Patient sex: M
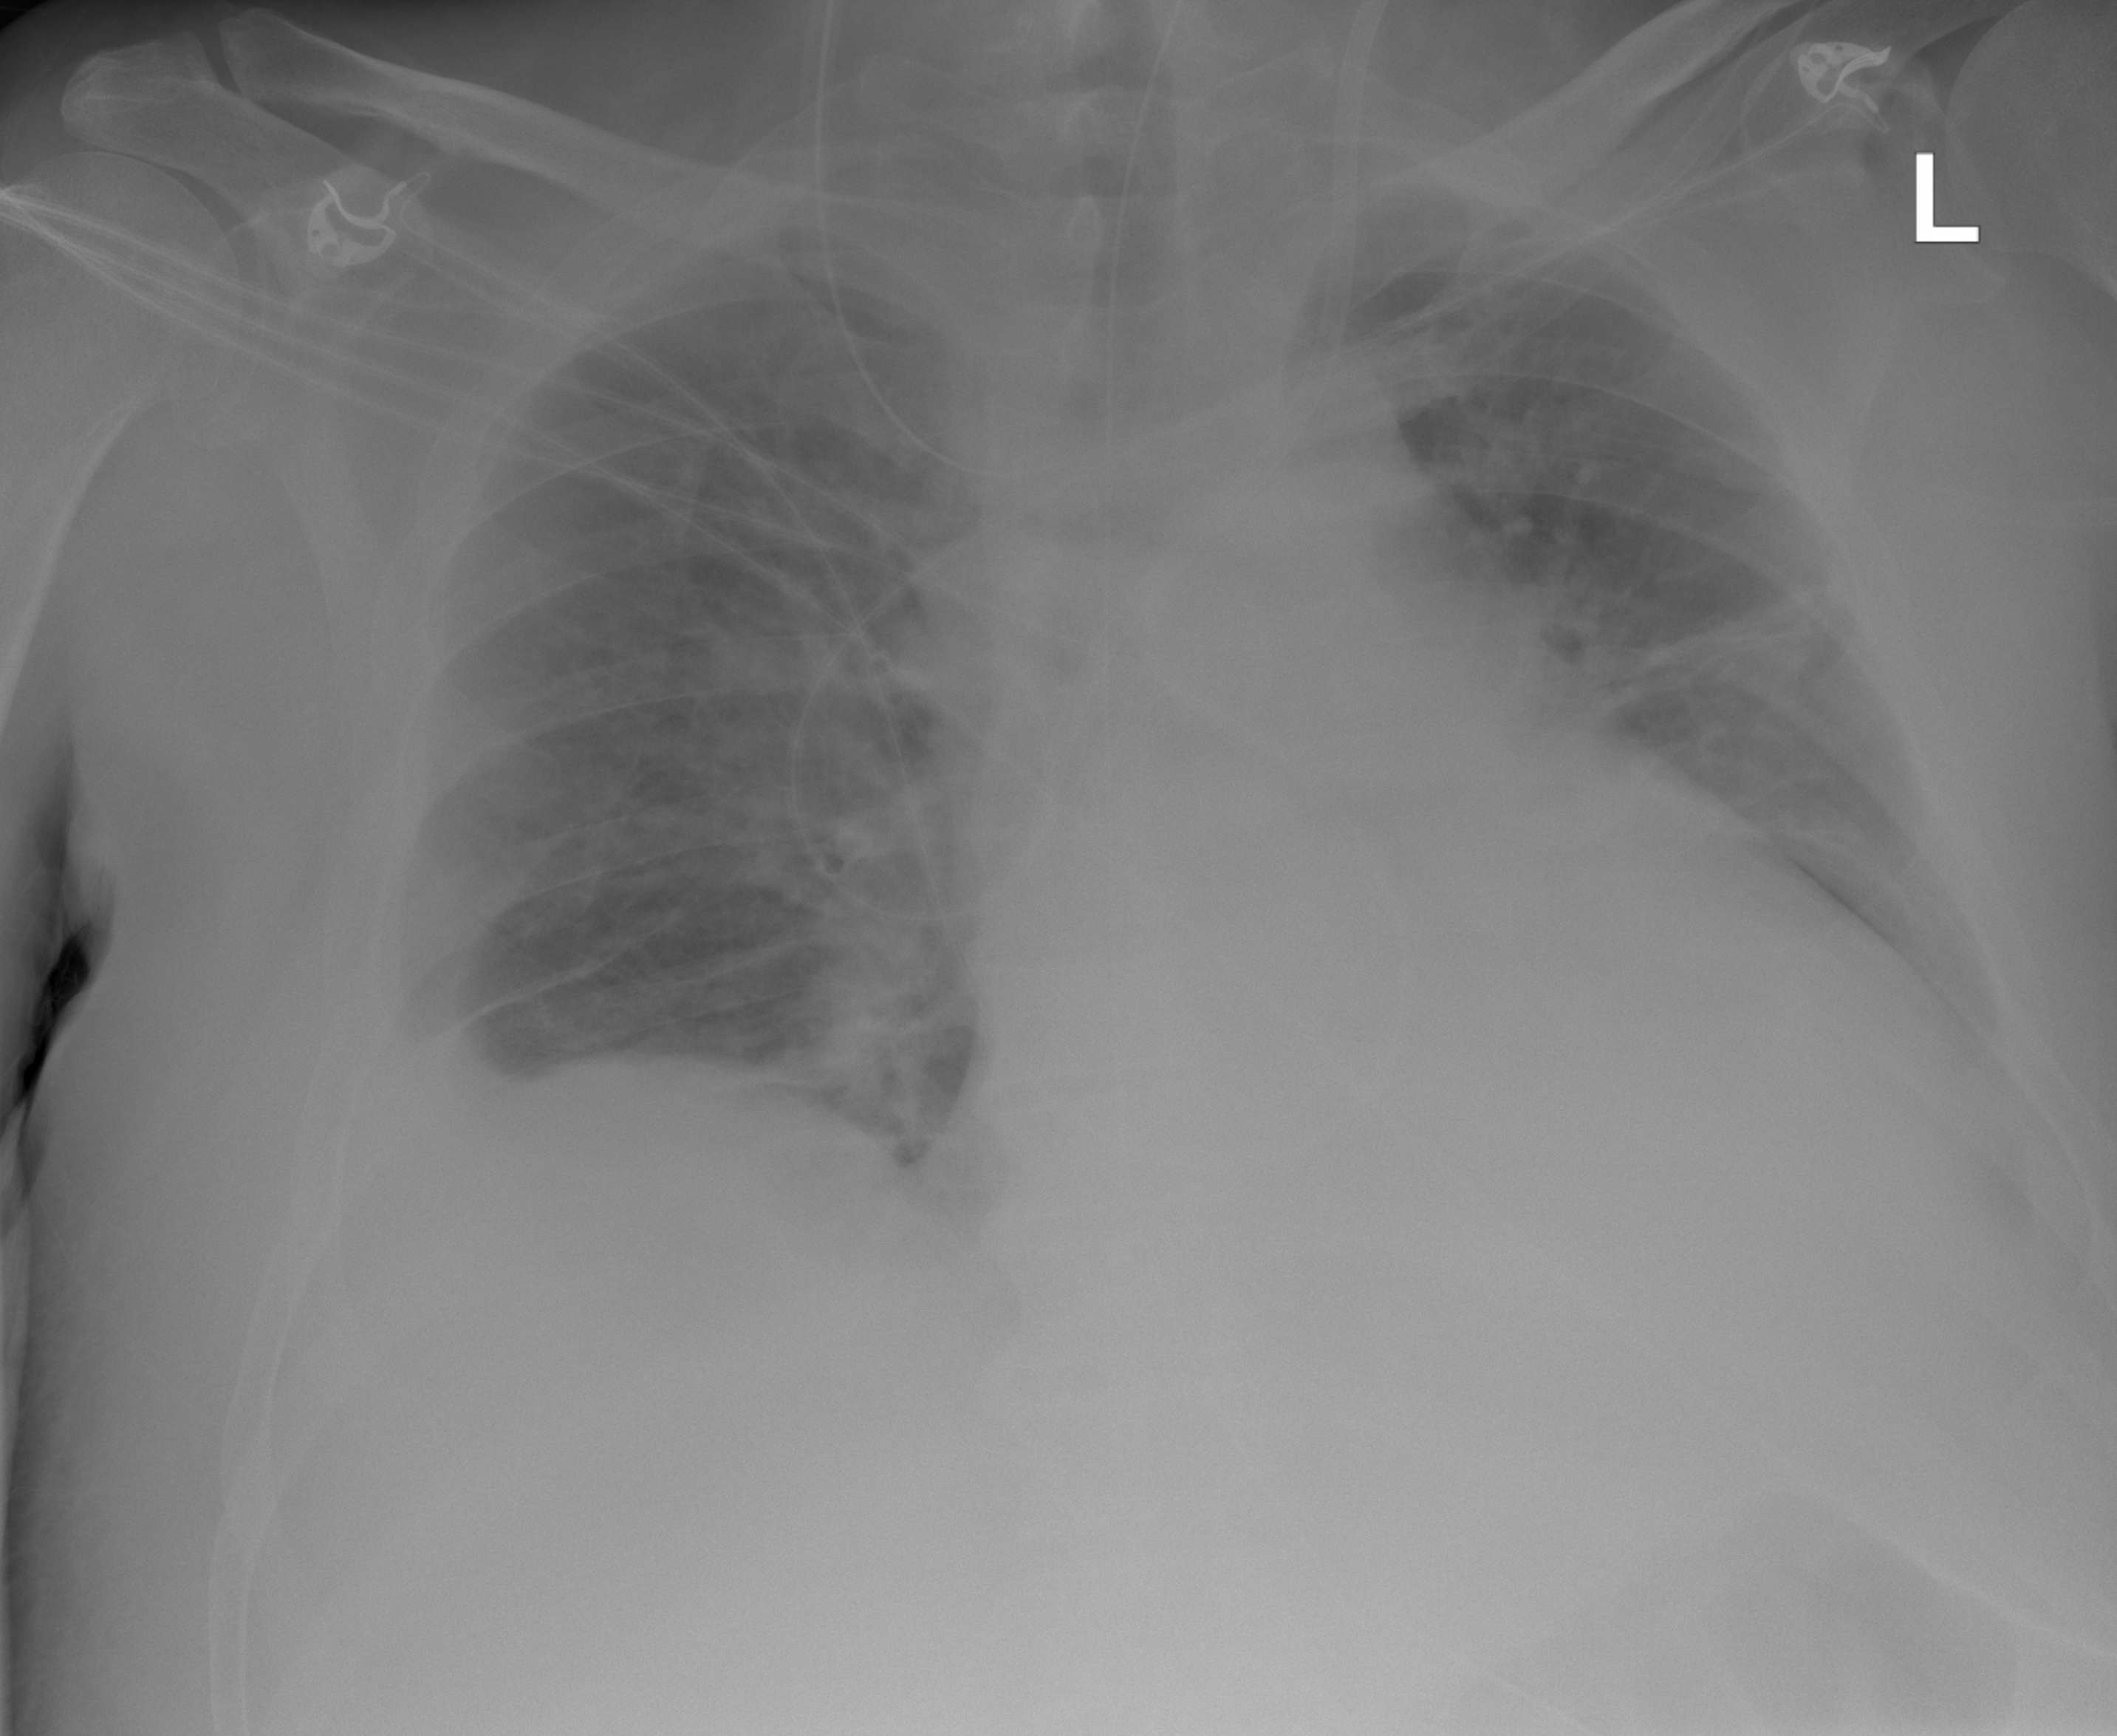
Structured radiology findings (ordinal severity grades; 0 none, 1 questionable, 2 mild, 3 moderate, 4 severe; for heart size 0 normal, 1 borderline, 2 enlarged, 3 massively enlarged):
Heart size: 2
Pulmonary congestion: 2
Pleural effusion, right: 2
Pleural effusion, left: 1
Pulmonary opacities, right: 0
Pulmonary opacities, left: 0
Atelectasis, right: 2
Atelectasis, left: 3